Question: As the title said, I want to put a little bit of space between the lock icon and the text.

And here is my current XML:
'''
<EditText
android:id="@+id/guide_payment_settings_email_et"
android:layout_width="match_parent"
android:layout_height="wrap_content"
android:layout_marginLeft="7dp"
android:layout_marginRight="7dp"
android:layout_marginTop="5dp"
android:background="@drawable/border_paylpal_blue"
android:drawableLeft="@drawable/blue_rounded_lock"
android:hint="name@example.com"
android:inputType="textEmailAddress"
android:singleLine="true"
android:textColor="#4d4e5b"
android:textSize="12sp" />
'''
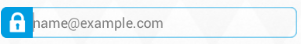
Answer: You have to add below line on your xml :-
'''
android:drawablePadding="10dp"
'''
above line give padding after drawable.